Question: Calculate the area of the minimum circumscribed circle of all polygons in the graph, and keep the result as an integer
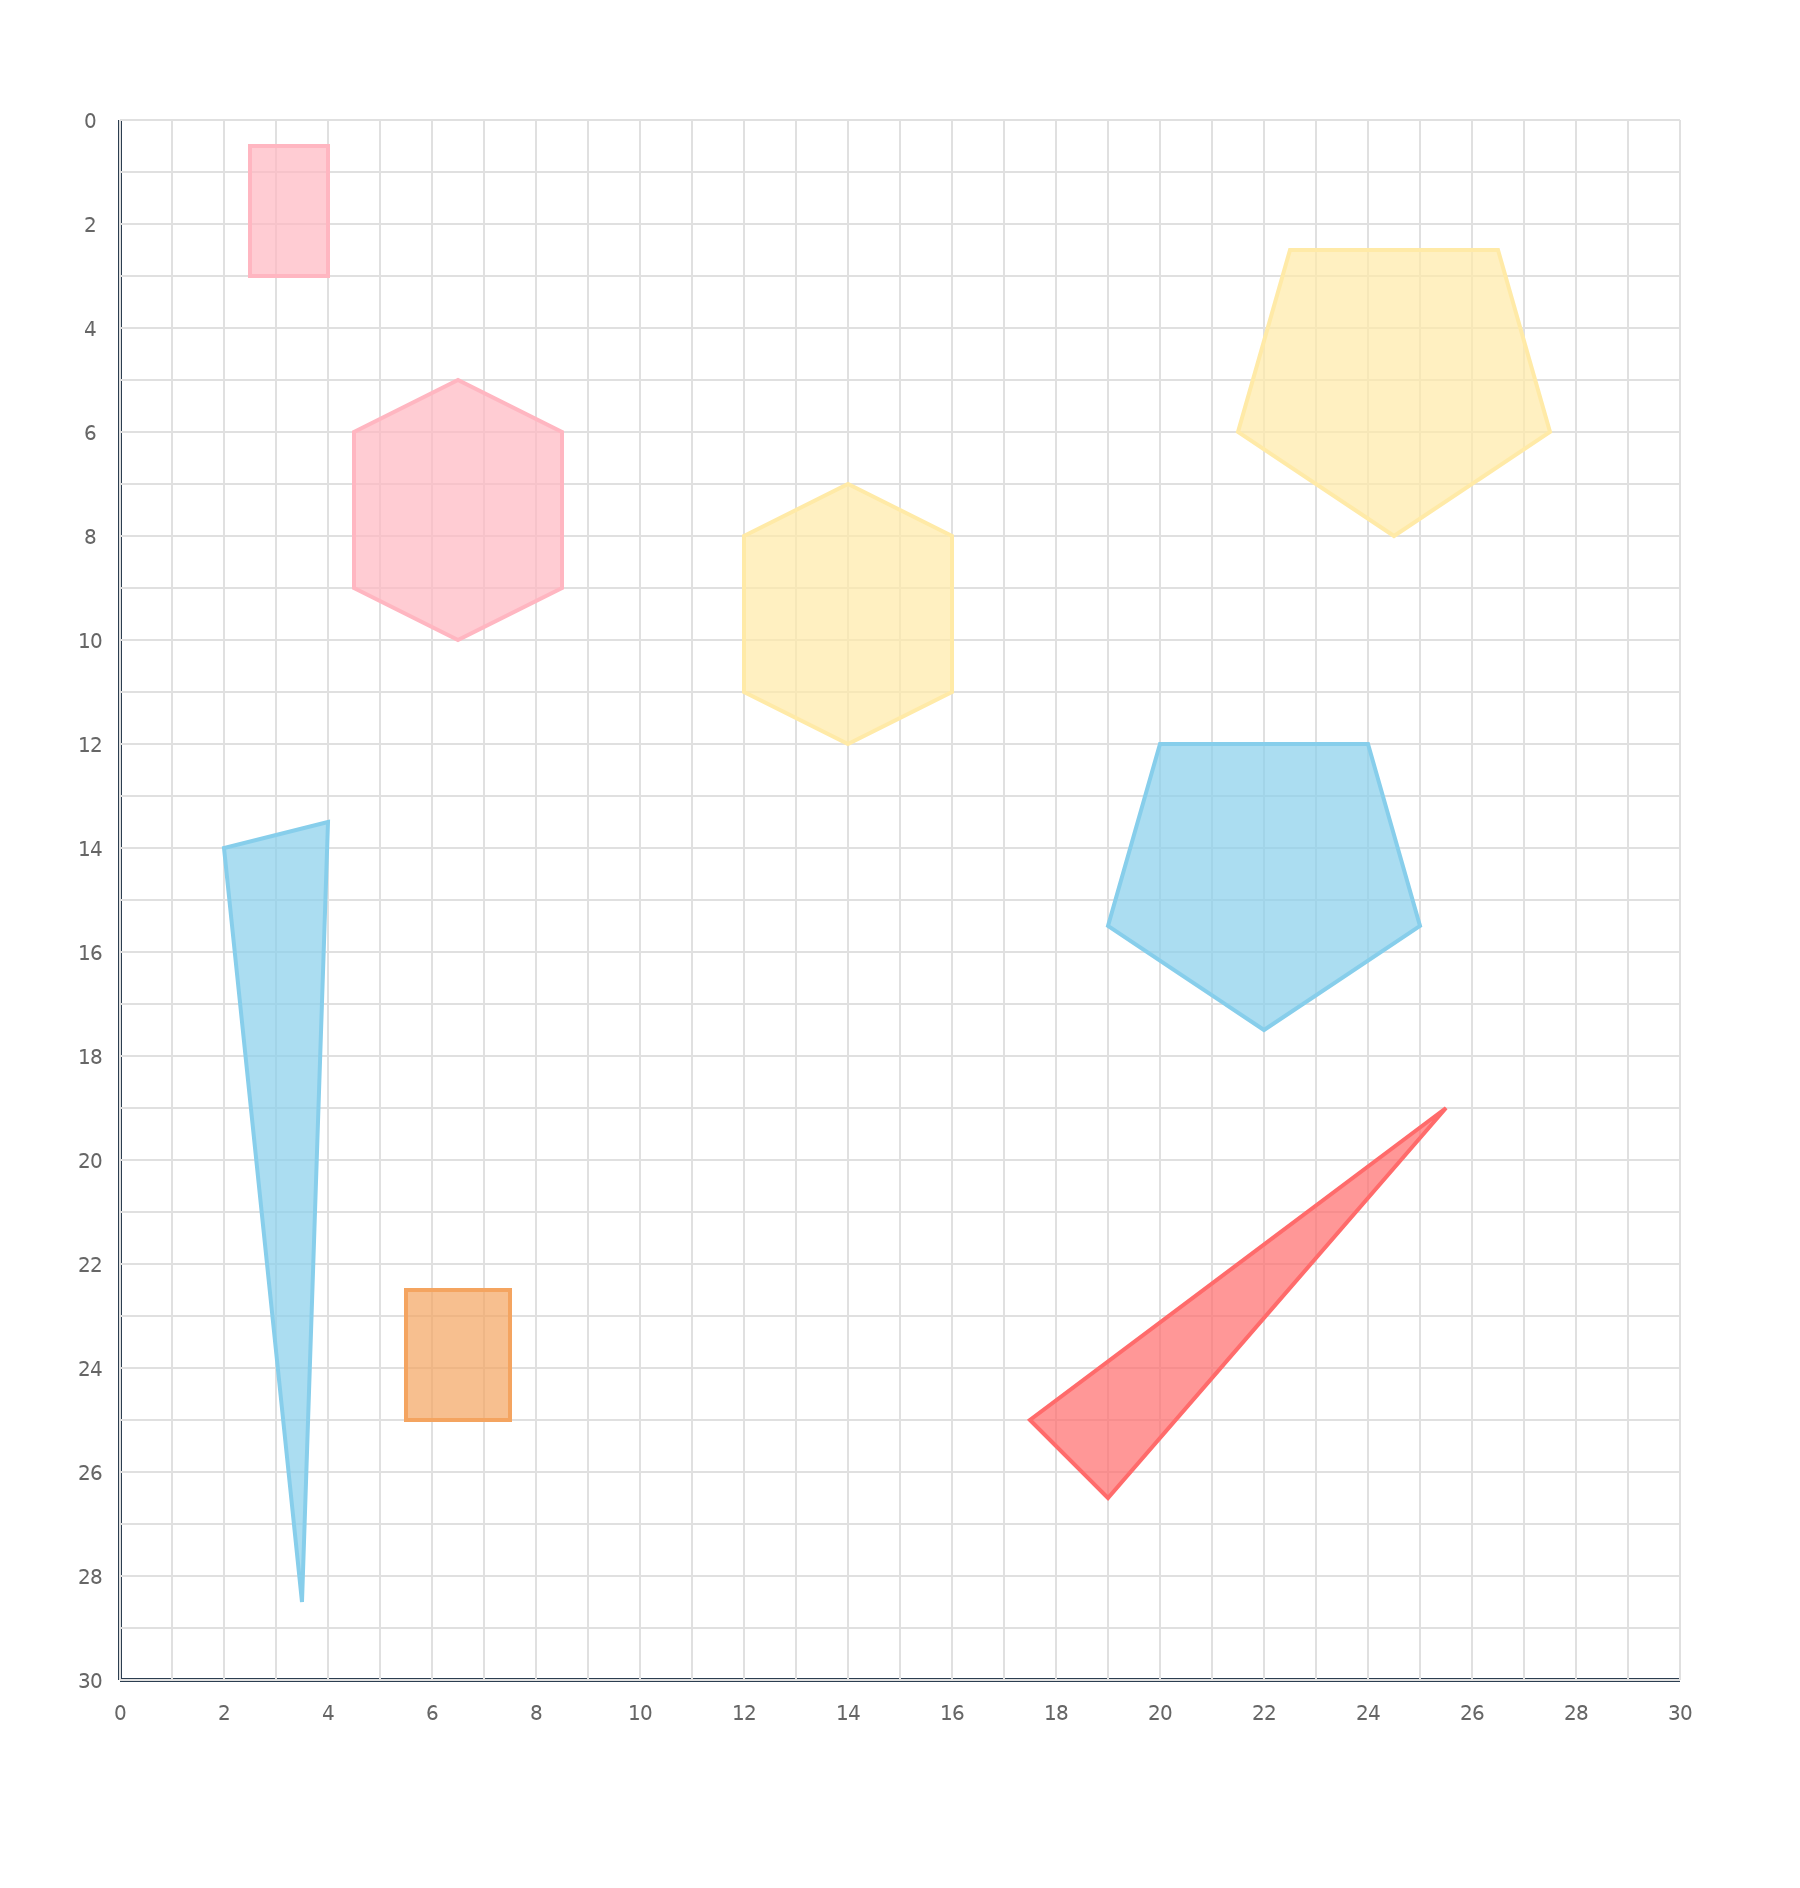
Answer: 960